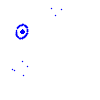
Particle: pion